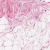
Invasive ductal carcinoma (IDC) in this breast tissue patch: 0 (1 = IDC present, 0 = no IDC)